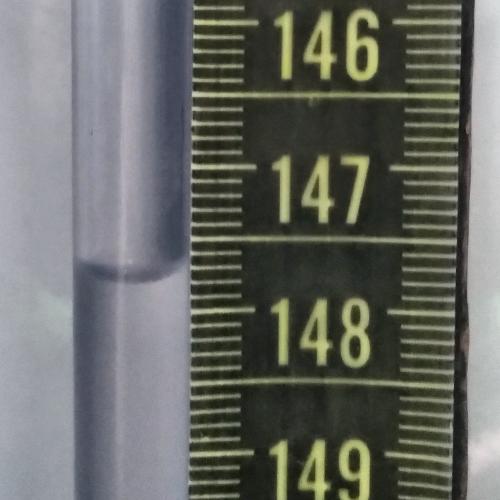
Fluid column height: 147.8 cm